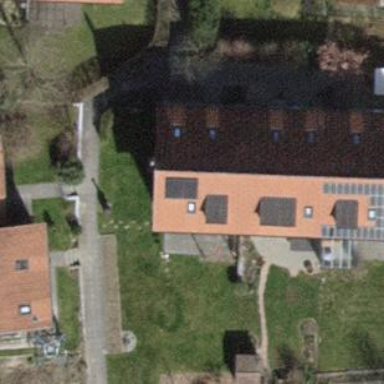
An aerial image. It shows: Terrace-style building with gabled roof.